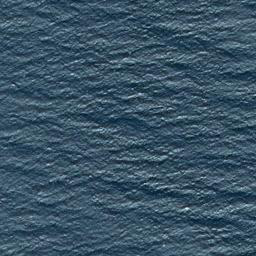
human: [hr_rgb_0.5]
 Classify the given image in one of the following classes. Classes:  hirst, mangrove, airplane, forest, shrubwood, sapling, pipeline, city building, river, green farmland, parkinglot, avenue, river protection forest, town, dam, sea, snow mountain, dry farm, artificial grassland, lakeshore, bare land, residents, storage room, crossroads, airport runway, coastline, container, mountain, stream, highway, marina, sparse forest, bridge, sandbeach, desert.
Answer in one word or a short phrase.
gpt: sea